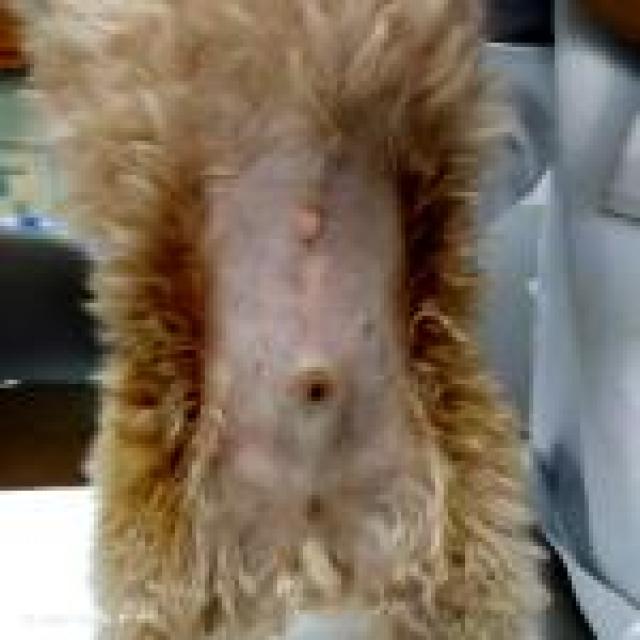
Healthy canine skin — no visible lesions, inflammation, or abnormalities. The skin and coat appear normal.